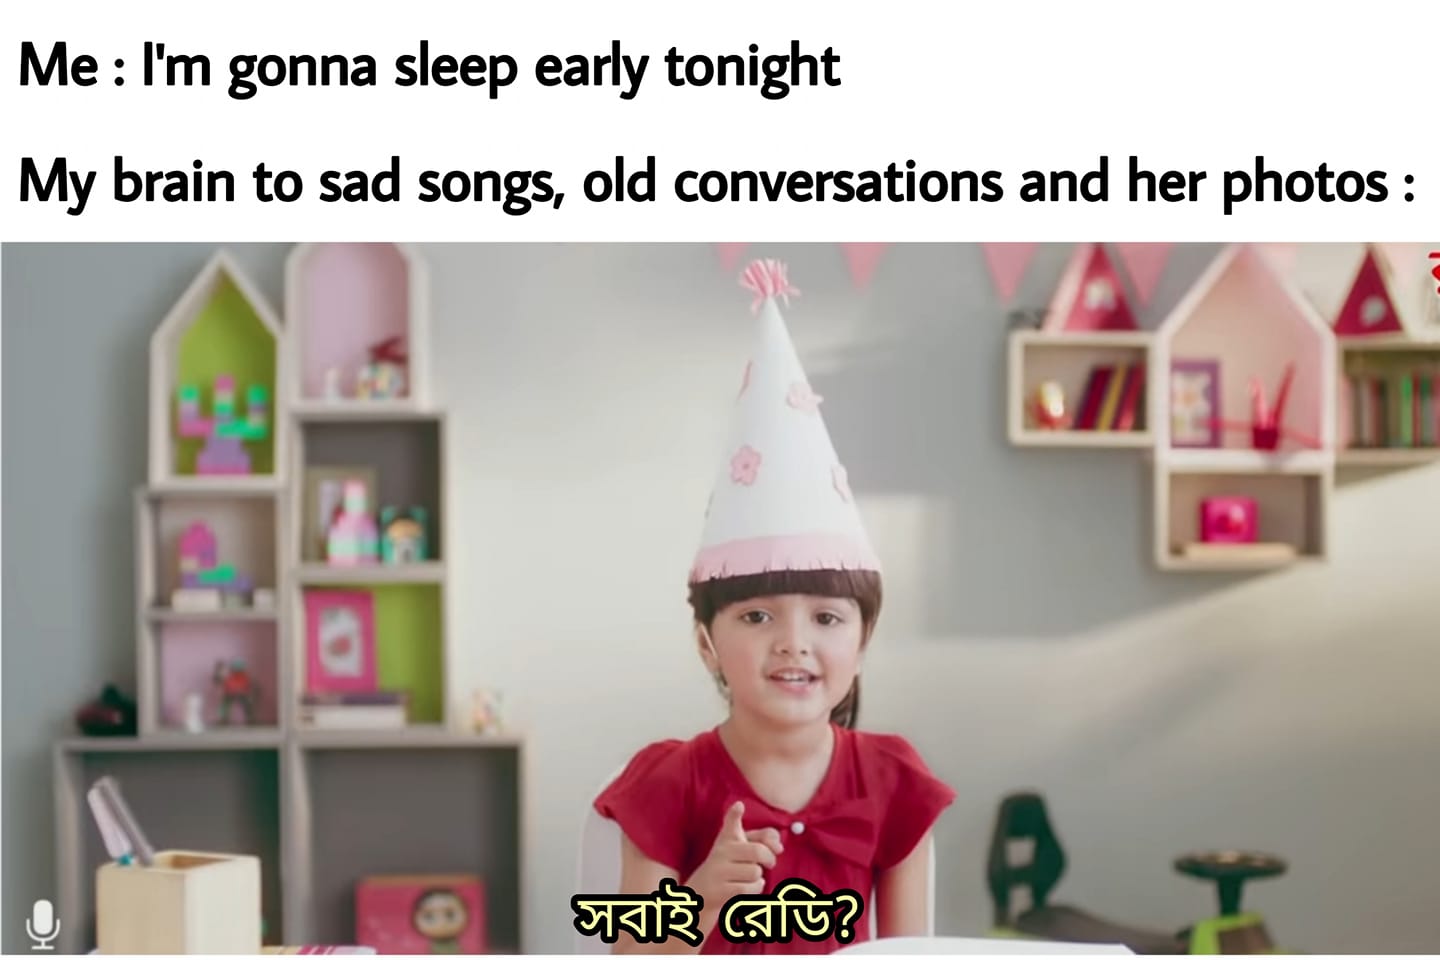
Caption: Me : I'm gonna sleep early tonight    My brain to sad songs , old conversations and her photos :   সবাই রেডি ?
Label: non-hate